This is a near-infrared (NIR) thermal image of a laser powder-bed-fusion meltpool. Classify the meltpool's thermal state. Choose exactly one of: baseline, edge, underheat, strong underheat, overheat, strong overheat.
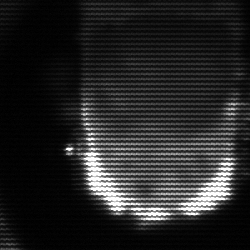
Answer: baseline